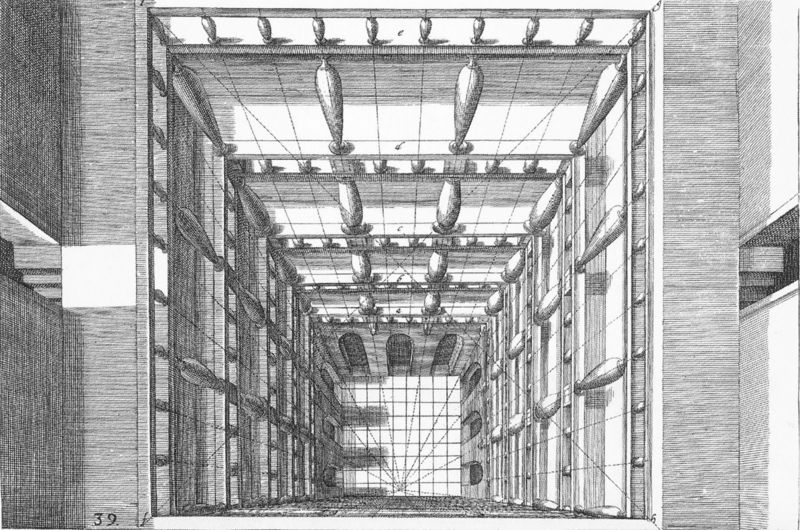
Titel: Perspective
Künstler: Hendrick Hondius
Institution: Lemgo, Weserrenaissance-Museum Schloß Brake
Schlagwörter: komposition, skizze, säule, säulen, tür, zeichnung, architektur, ansicht, perspektive, studie, linien, treppe, tiefe, hoch, gang, höhe, schraffur, radierung, entwurf, verkürzung, fluchtpunkt, konstruktion, etagen, stockwerke, quadrat, wiederholung, atrium, teppe, 39, kompositionslinien